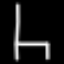
Label: chair